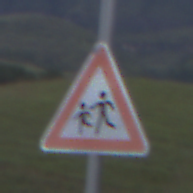
Verkehrszeichen: KinderRechts
Umgebung: Outdoor, Nature
Tageszeit: SunriseSunset
Wetter: PartlyCloudy
Licht: Natural
Jahreszeit: NotSpecified
Kontrast: LowContrast